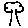
Label: tree